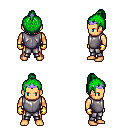
a pixel art fantasy rpg character, male body template, human, tanned skin, steel chest armor, metal pants, green short topknot hairstyle, purple tiara, gold gloves, four views (front, back, left, right), 2x2 character sprite sheet, small pixel art, hard edges, no anti-aliasing